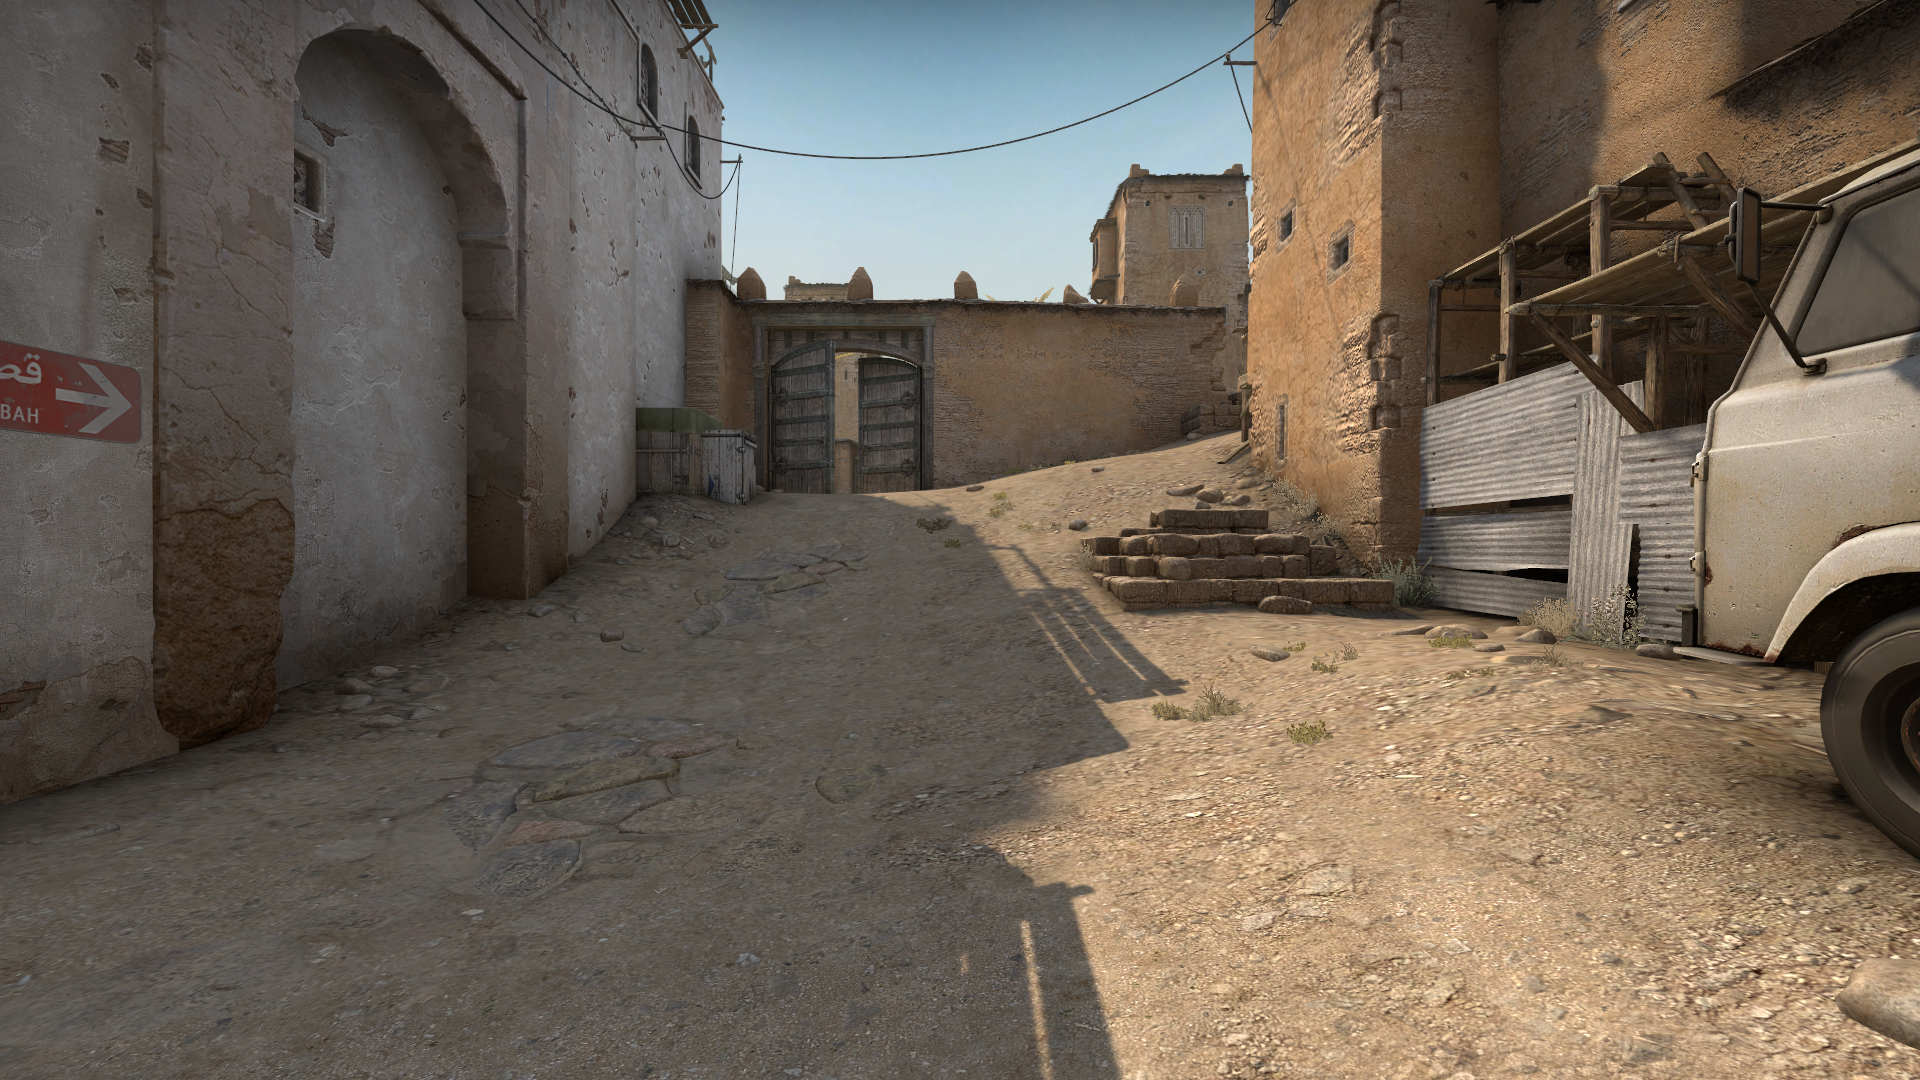
Map: de_dust2